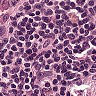
Metastatic tissue present: no